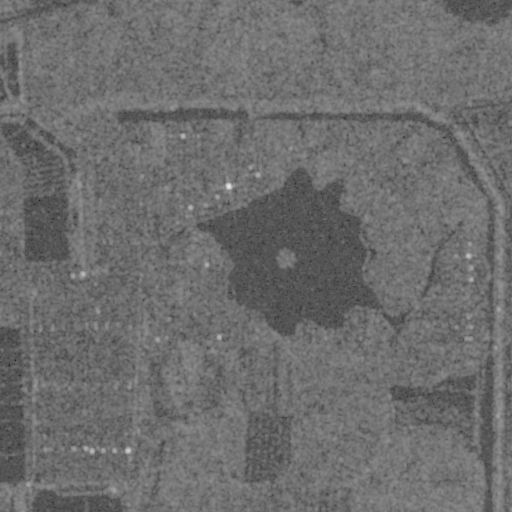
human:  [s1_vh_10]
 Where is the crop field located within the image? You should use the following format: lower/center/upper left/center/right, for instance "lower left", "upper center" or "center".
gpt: The crop field is located in the lower left of the image.
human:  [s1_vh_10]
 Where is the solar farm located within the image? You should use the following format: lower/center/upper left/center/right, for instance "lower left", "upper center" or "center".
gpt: The solar farm is located in the upper right of the image.
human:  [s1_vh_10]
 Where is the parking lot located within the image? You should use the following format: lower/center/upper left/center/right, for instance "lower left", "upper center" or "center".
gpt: There is no parking lot in the image.

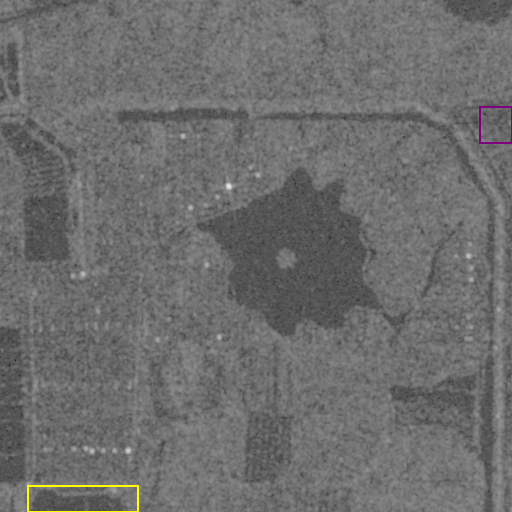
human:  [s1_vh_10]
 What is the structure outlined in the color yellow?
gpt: The structure outlined in yellow is a crop field.
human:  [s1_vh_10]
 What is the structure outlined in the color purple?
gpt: The structure outlined in purple is a solar farm.
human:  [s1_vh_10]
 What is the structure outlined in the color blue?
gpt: There is no blue outline.